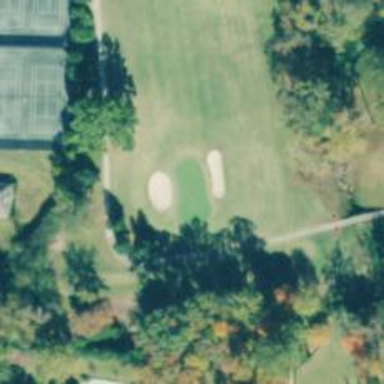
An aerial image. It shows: View of golf hole.